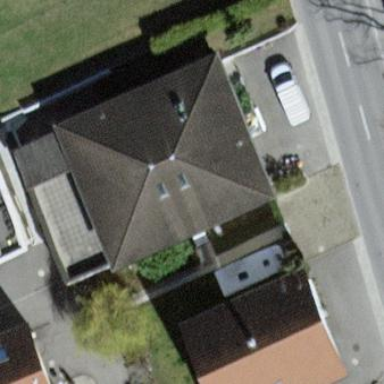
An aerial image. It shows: Detached building.